Question: I was trying to paint border around 'JLabel' when it is clicked. Just like 'JButtons' are painted.
I thought it would be easy but I failed to do the job.
I tried to figure out what happens to 'JButtons' when clicked by putting breakpoints in source codes. But I got lost, however, I have a feeling that 'javax.swing.plaf' and its subpackages are what I need.
Am I right? Is there a simpler way to do the job.
Here is an example:

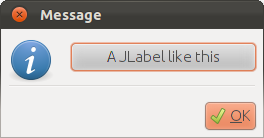
Answer: You could add 'MouseListener' to your label and setup a border in mousePressed/mouseReleased methods. Here is a simplified example:
'''
label.addMouseListener(new MouseAdapter(){
@Override
public void mousePressed(MouseEvent arg0) {
label.setBorder(BorderFactory.createLineBorder(Color.black));
}
@Override
public void mouseReleased(MouseEvent arg0) {
label.setBorder(null);
}
});
'''
Also, as an alternative you can make a button with a flat style that will look like a label. This <URL> can be useful.